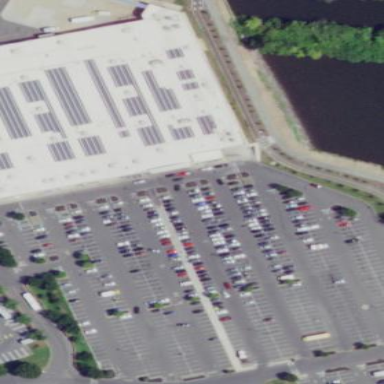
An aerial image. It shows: Parking area.